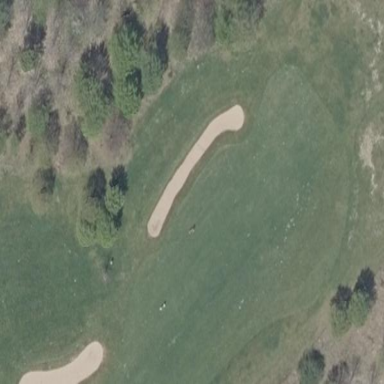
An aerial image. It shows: Sand bunker on golf course.